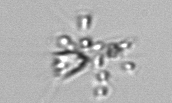
Label: Chaetoceros_didymus_TAG_external_flagellate